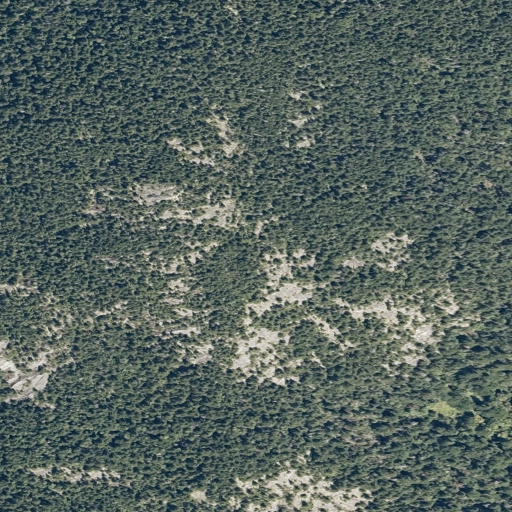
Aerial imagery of mountain in Maine named Poplar Mountain containing evergreen forest and mixed forest